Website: bh-photo
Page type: store-pickup
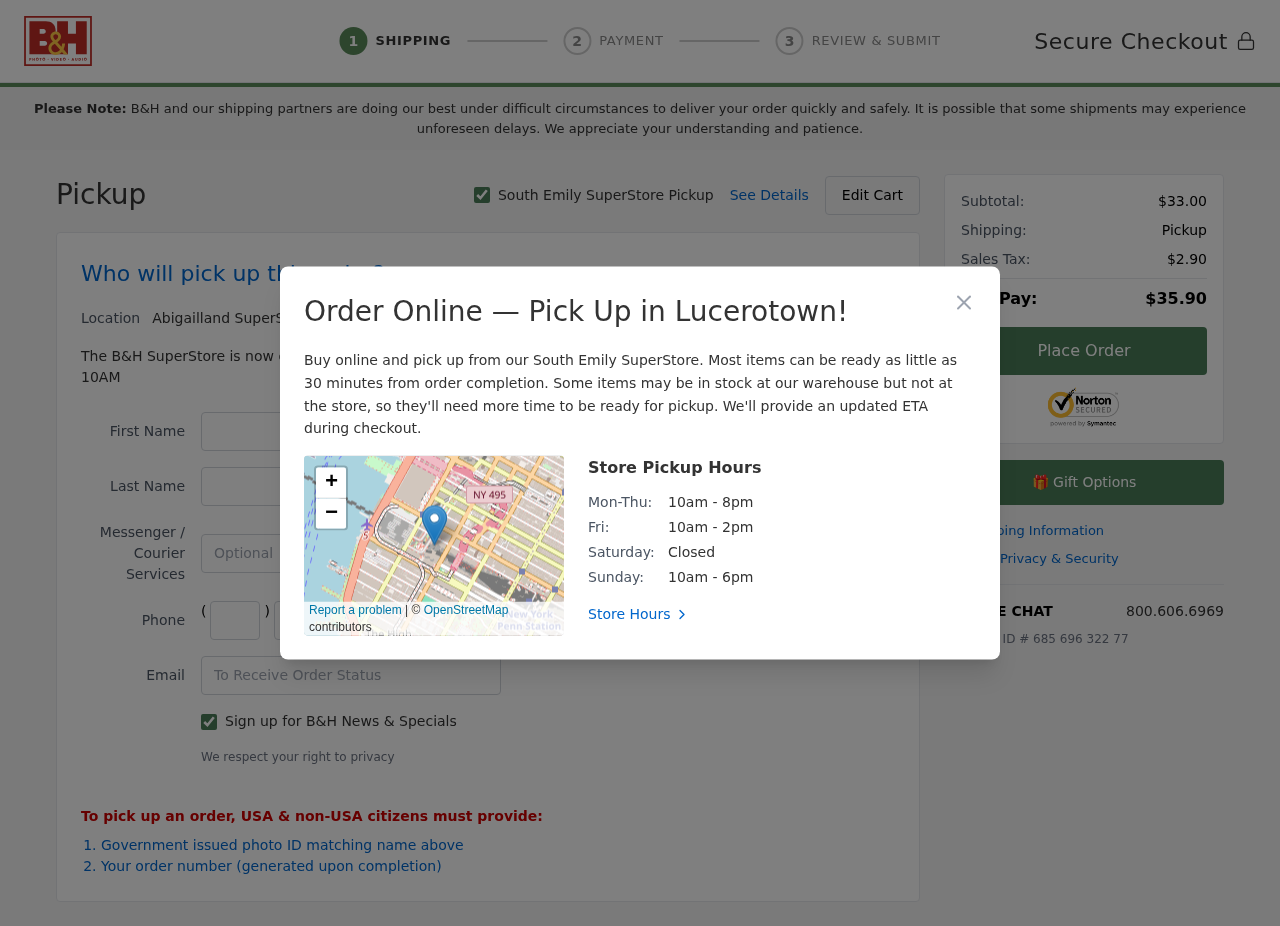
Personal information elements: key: PII_CITY
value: South Emily
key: PII_CITY2
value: Abigailland
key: PII_CITY3
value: Lucerotown
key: PII_EMAIL
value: shannon_valencia@hotmail.com
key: PII_FIRSTNAME
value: Shannon
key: PII_LASTNAME
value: Valencia
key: PII_PHONE_AREA
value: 453
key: PII_PHONE_PREFIX
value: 232
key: PII_PHONE_SUFFIX
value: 2273
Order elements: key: ORDER_SUBTOTAL
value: $33.00
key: ORDER_TAX
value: $2.90
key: ORDER_TOTAL
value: $35.90
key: ORDER_ID
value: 685 696 322 77